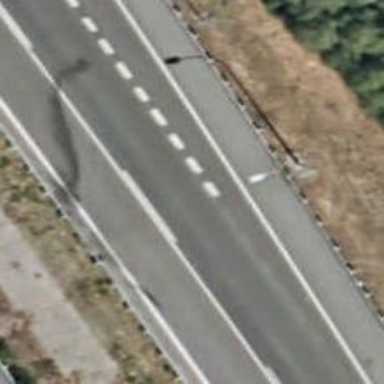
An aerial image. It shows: Motorway.